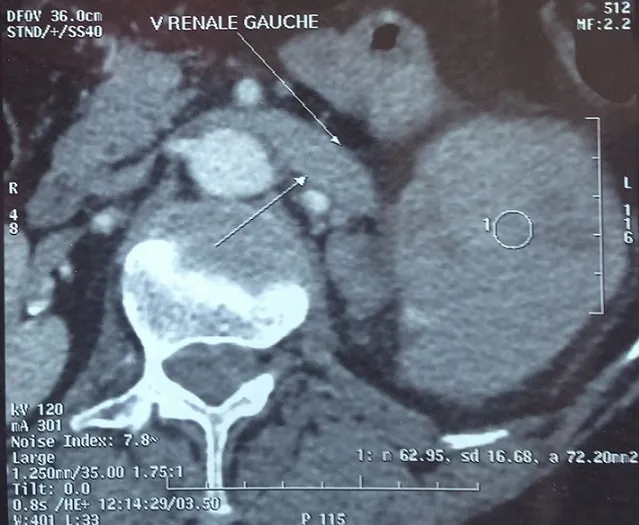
Abdominal and pelvic computed tomography scan showed that the process extends over the hilar area with invasion of the right renal vein, while the lower vena cava is permeable.
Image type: radiology (ct)